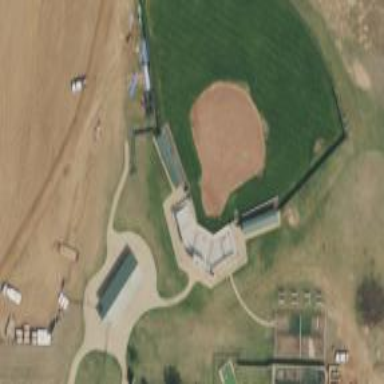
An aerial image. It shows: Softball pitch for leisure sports.